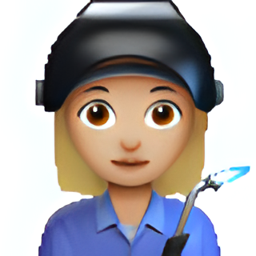
Name: female factory worker type 3
Emoji: 👩🏼‍🏭
Group: People & Body
Sub-group: person-role